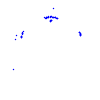
Particle: electron